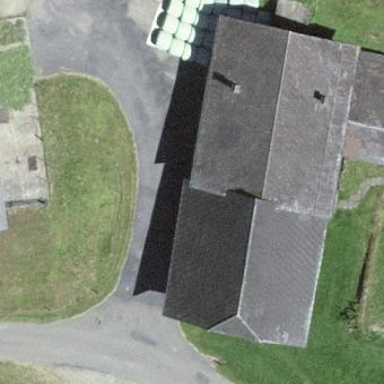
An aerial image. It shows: Farm building.